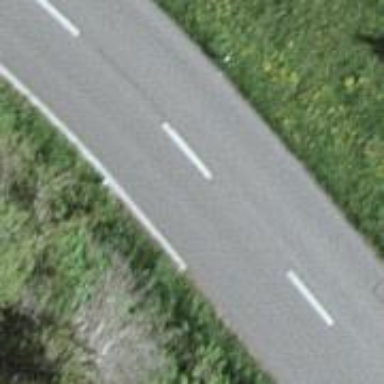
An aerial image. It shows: Secondary road with asphalt surface.